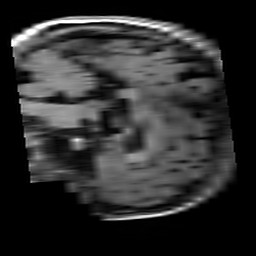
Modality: T1w
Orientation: sagittal
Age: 22
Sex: female
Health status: healthy
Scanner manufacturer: siemens
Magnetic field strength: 3 T
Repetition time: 4.1 s
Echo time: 0.0085 s